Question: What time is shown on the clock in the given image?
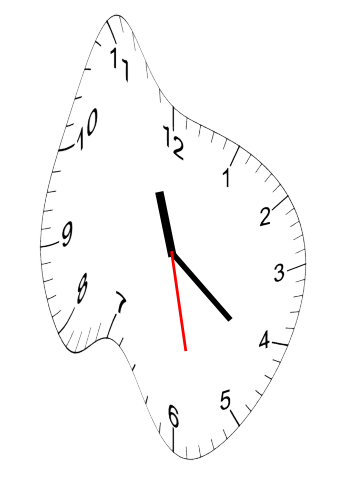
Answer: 11:21:28